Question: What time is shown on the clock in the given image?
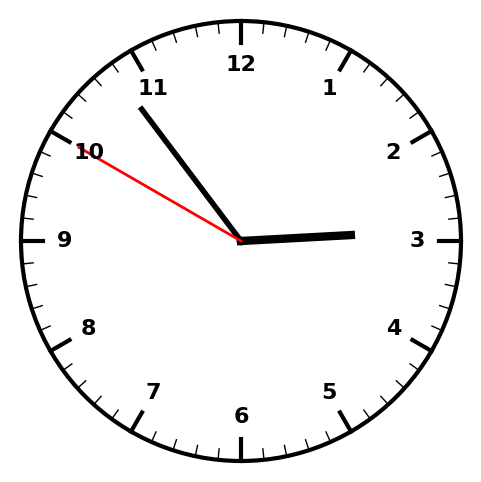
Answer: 02:53:50